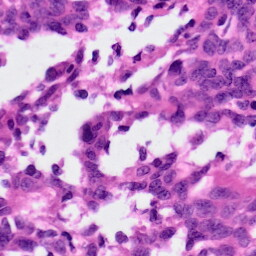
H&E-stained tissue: Ovarian